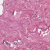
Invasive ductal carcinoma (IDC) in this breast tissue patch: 0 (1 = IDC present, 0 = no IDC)